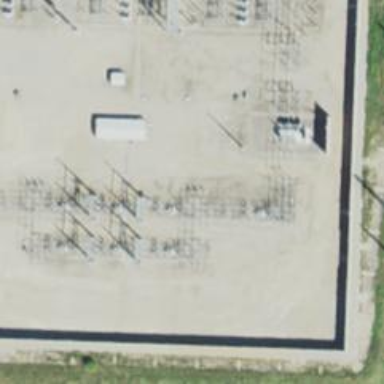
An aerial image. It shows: Switch for power supply.